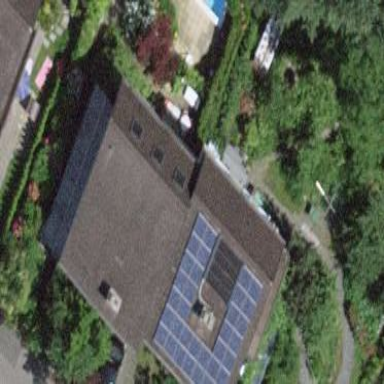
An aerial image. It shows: Solar power generator.